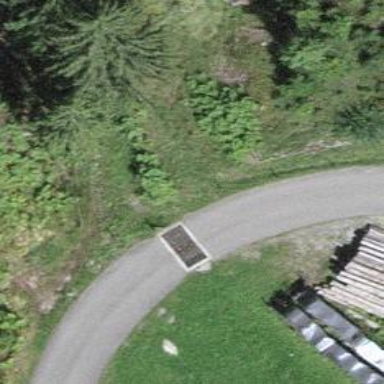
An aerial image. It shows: Cattle grid.